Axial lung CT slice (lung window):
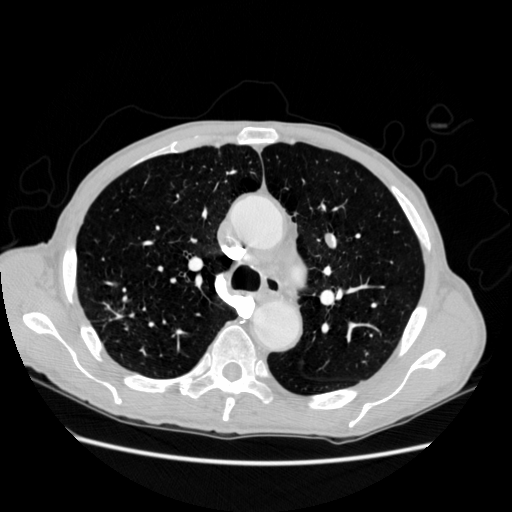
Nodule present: no